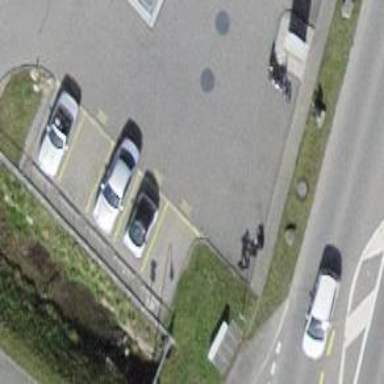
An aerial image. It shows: Parking area with surface.